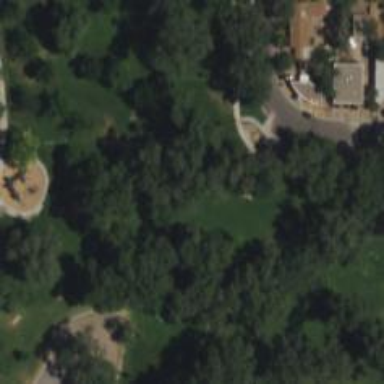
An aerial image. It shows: Disc golf tee.